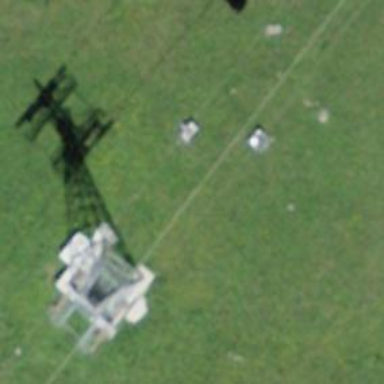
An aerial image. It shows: Pylon for aerialway.